Field crop: maize
Growth stage: 2
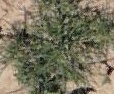
Species: salsola